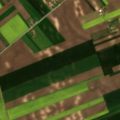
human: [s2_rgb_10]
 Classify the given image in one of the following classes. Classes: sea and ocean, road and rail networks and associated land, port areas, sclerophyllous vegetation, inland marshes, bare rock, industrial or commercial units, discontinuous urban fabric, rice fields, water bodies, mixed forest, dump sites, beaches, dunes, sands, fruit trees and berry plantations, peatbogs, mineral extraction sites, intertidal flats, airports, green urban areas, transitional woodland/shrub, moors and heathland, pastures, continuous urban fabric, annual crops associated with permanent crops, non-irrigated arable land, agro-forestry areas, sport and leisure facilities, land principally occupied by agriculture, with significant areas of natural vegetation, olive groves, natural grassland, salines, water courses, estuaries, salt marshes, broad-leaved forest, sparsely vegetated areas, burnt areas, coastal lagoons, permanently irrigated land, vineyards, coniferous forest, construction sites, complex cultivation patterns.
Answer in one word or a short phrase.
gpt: non-irrigated arable land